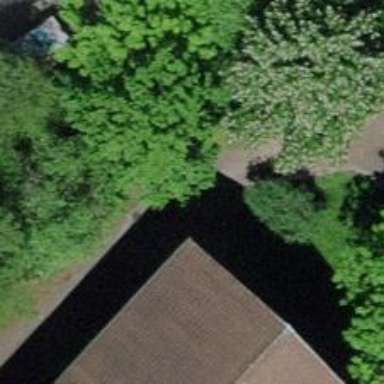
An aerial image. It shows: Footway.